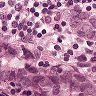
Metastatic tissue present: yes